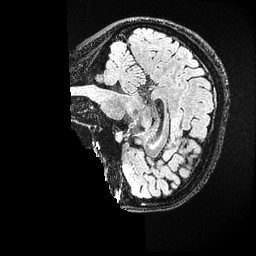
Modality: FLAIR
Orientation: sagittal
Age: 31
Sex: female
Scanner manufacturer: ge
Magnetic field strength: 3 T
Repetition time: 4.802 s
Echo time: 0.1158 s